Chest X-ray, AP view. Patient: 59 years old, sex M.
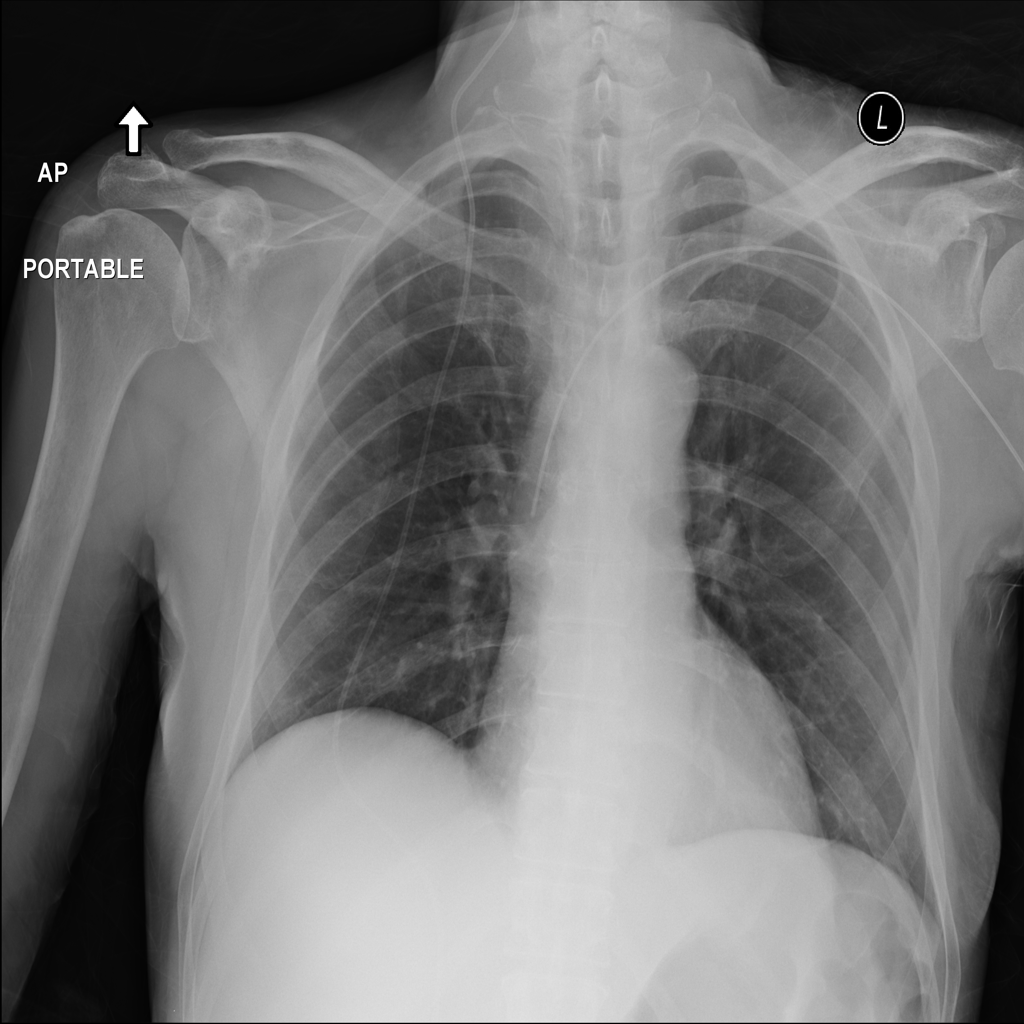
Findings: No Finding